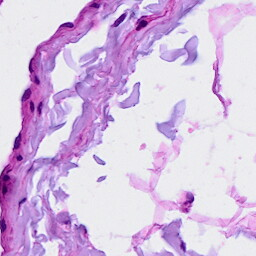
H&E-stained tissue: Breast